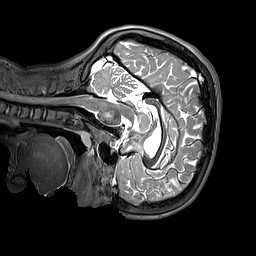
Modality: T2w
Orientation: sagittal
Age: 13
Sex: female
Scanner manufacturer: siemens
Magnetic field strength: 3 T
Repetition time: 3.2 s
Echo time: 0.408 s